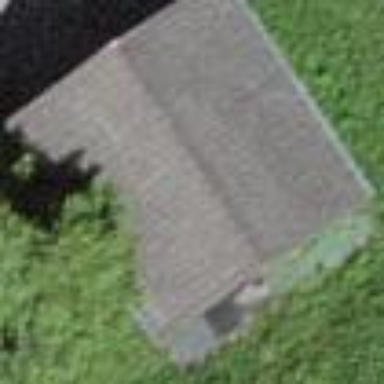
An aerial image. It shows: Simple and straightforward house.